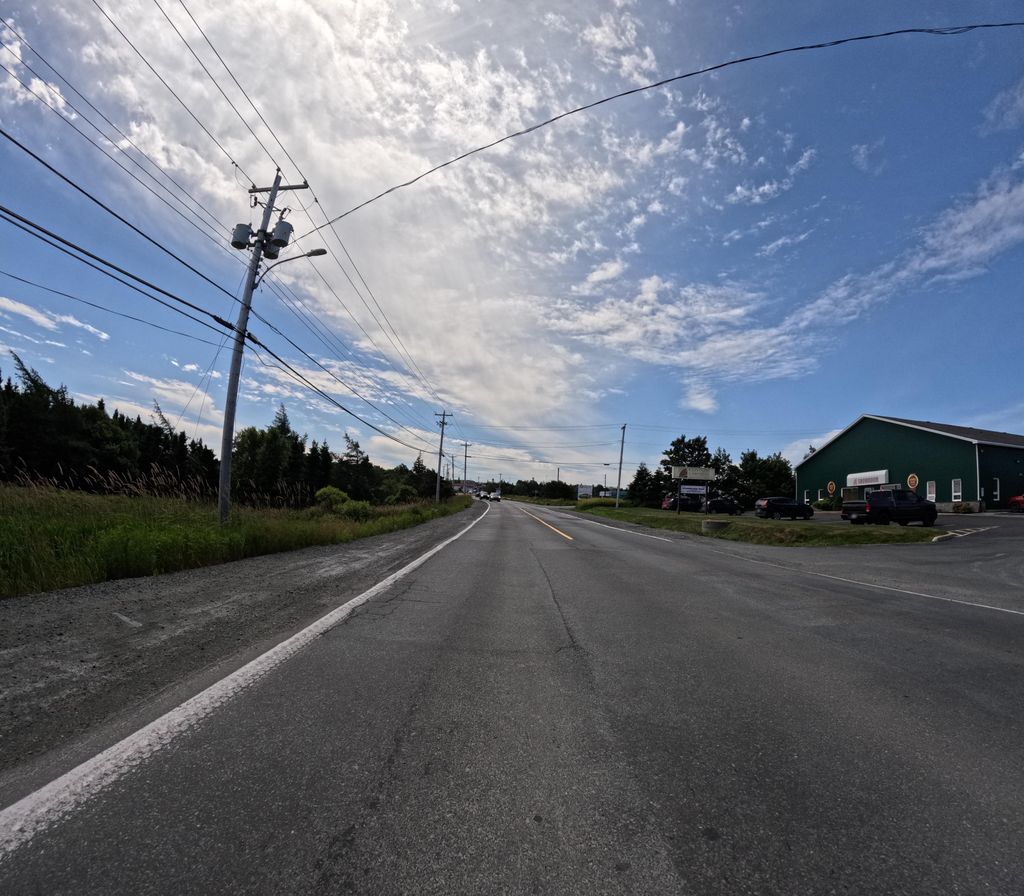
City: st_johns